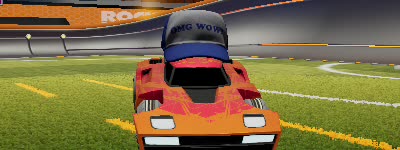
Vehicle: breakout